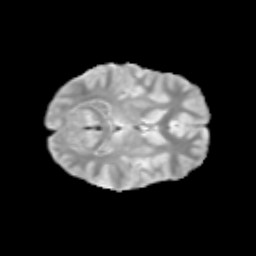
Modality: T2w
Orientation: axial
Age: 11
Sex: female
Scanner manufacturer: siemens
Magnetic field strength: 3 T
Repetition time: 3.8 s
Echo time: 0.07 s